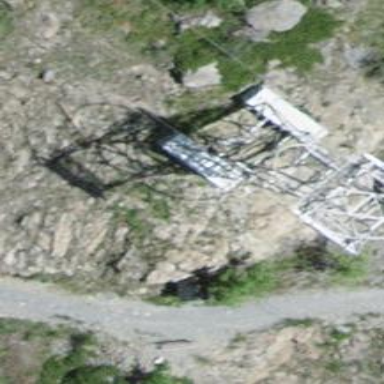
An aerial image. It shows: Pylon for aerialway.